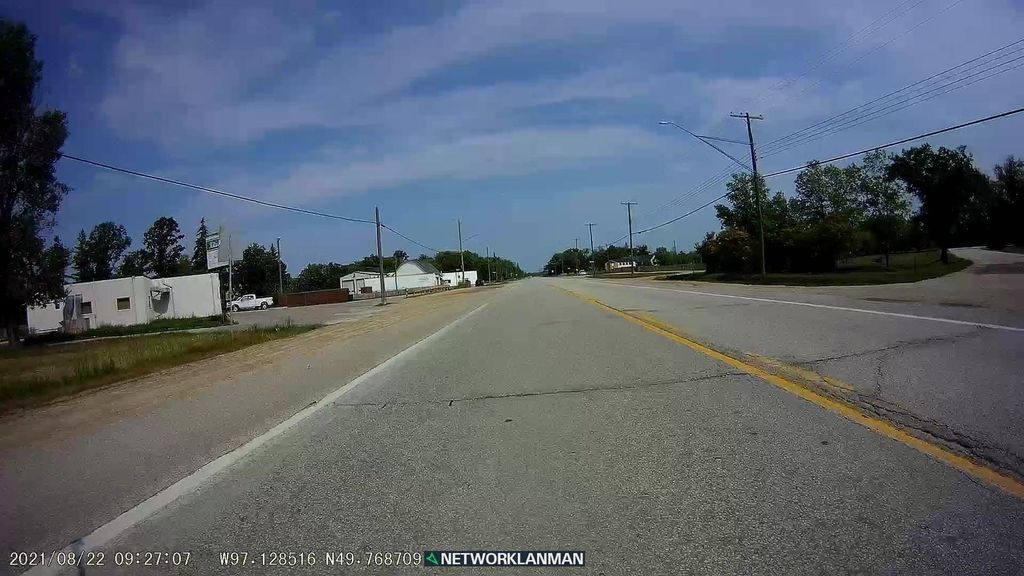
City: winnipeg